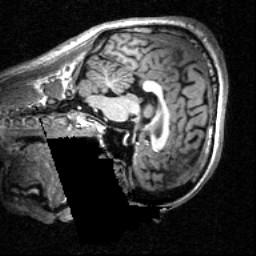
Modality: T1w
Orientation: sagittal
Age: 26
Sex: male